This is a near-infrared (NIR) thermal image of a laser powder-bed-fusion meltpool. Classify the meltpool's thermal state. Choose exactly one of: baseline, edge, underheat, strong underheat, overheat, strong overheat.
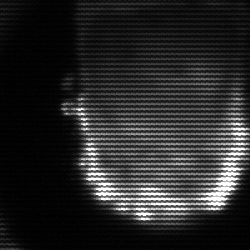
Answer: baseline